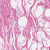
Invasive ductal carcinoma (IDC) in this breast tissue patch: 0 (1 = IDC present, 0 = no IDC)